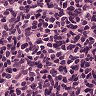
Metastatic tissue present: no